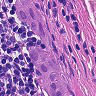
Metastatic tissue present: yes